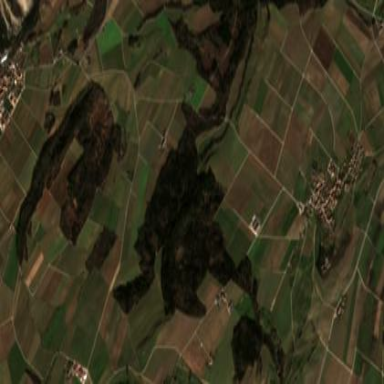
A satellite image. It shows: Picturesque farmland scene.